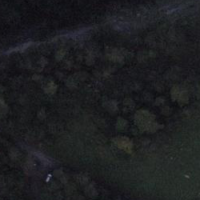
EUNIS habitat code: 44
Species observed at this site:
Corvus corone
Anthus trivialis
Accipiter gentilis
Troglodytes troglodytes
Anthus spinoletta
Turdus viscivorus
Fringilla coelebs
Buteo buteo
Turdus merula
Phylloscopus collybita
Parus major
Erithacus rubecula
Phoenicurus ochruros
Certhia familiaris
Phoenicurus phoenicurus
Regulus regulus
Pyrrhocorax graculus
Falco tinnunculus
Corvus corax
Accipiter nisus
Periparus ater